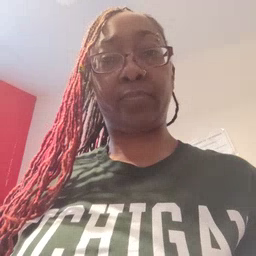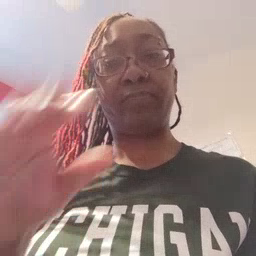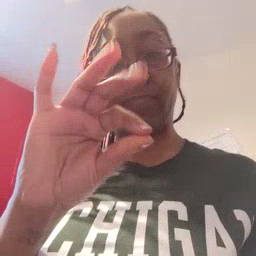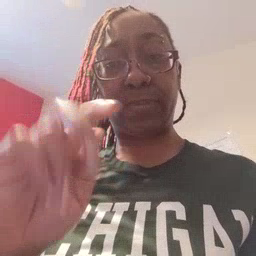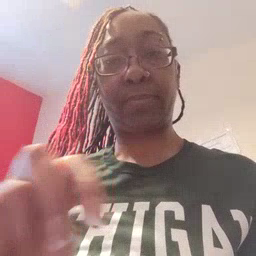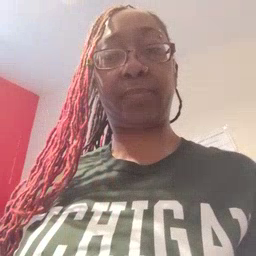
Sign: feet